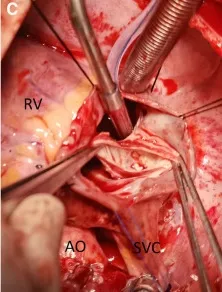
Intraoperative view showing a cystic lesion located beneath the right and above the right superior pulmonary vein (A-C). AO, ascending aorta; RA, right atrium; RV, right ventricle; SVC, superior vena cava.
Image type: medical_photograph (other_medical_photograph)